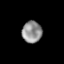
Tissue: lung
Cell type: Epithelial cells
Senescence score: 0.2201
Nuclear area (px): 419
Mean DAPI intensity: 145.379